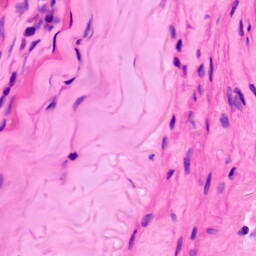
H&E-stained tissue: Lung